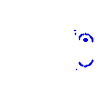
Particle: kaon